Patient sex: F
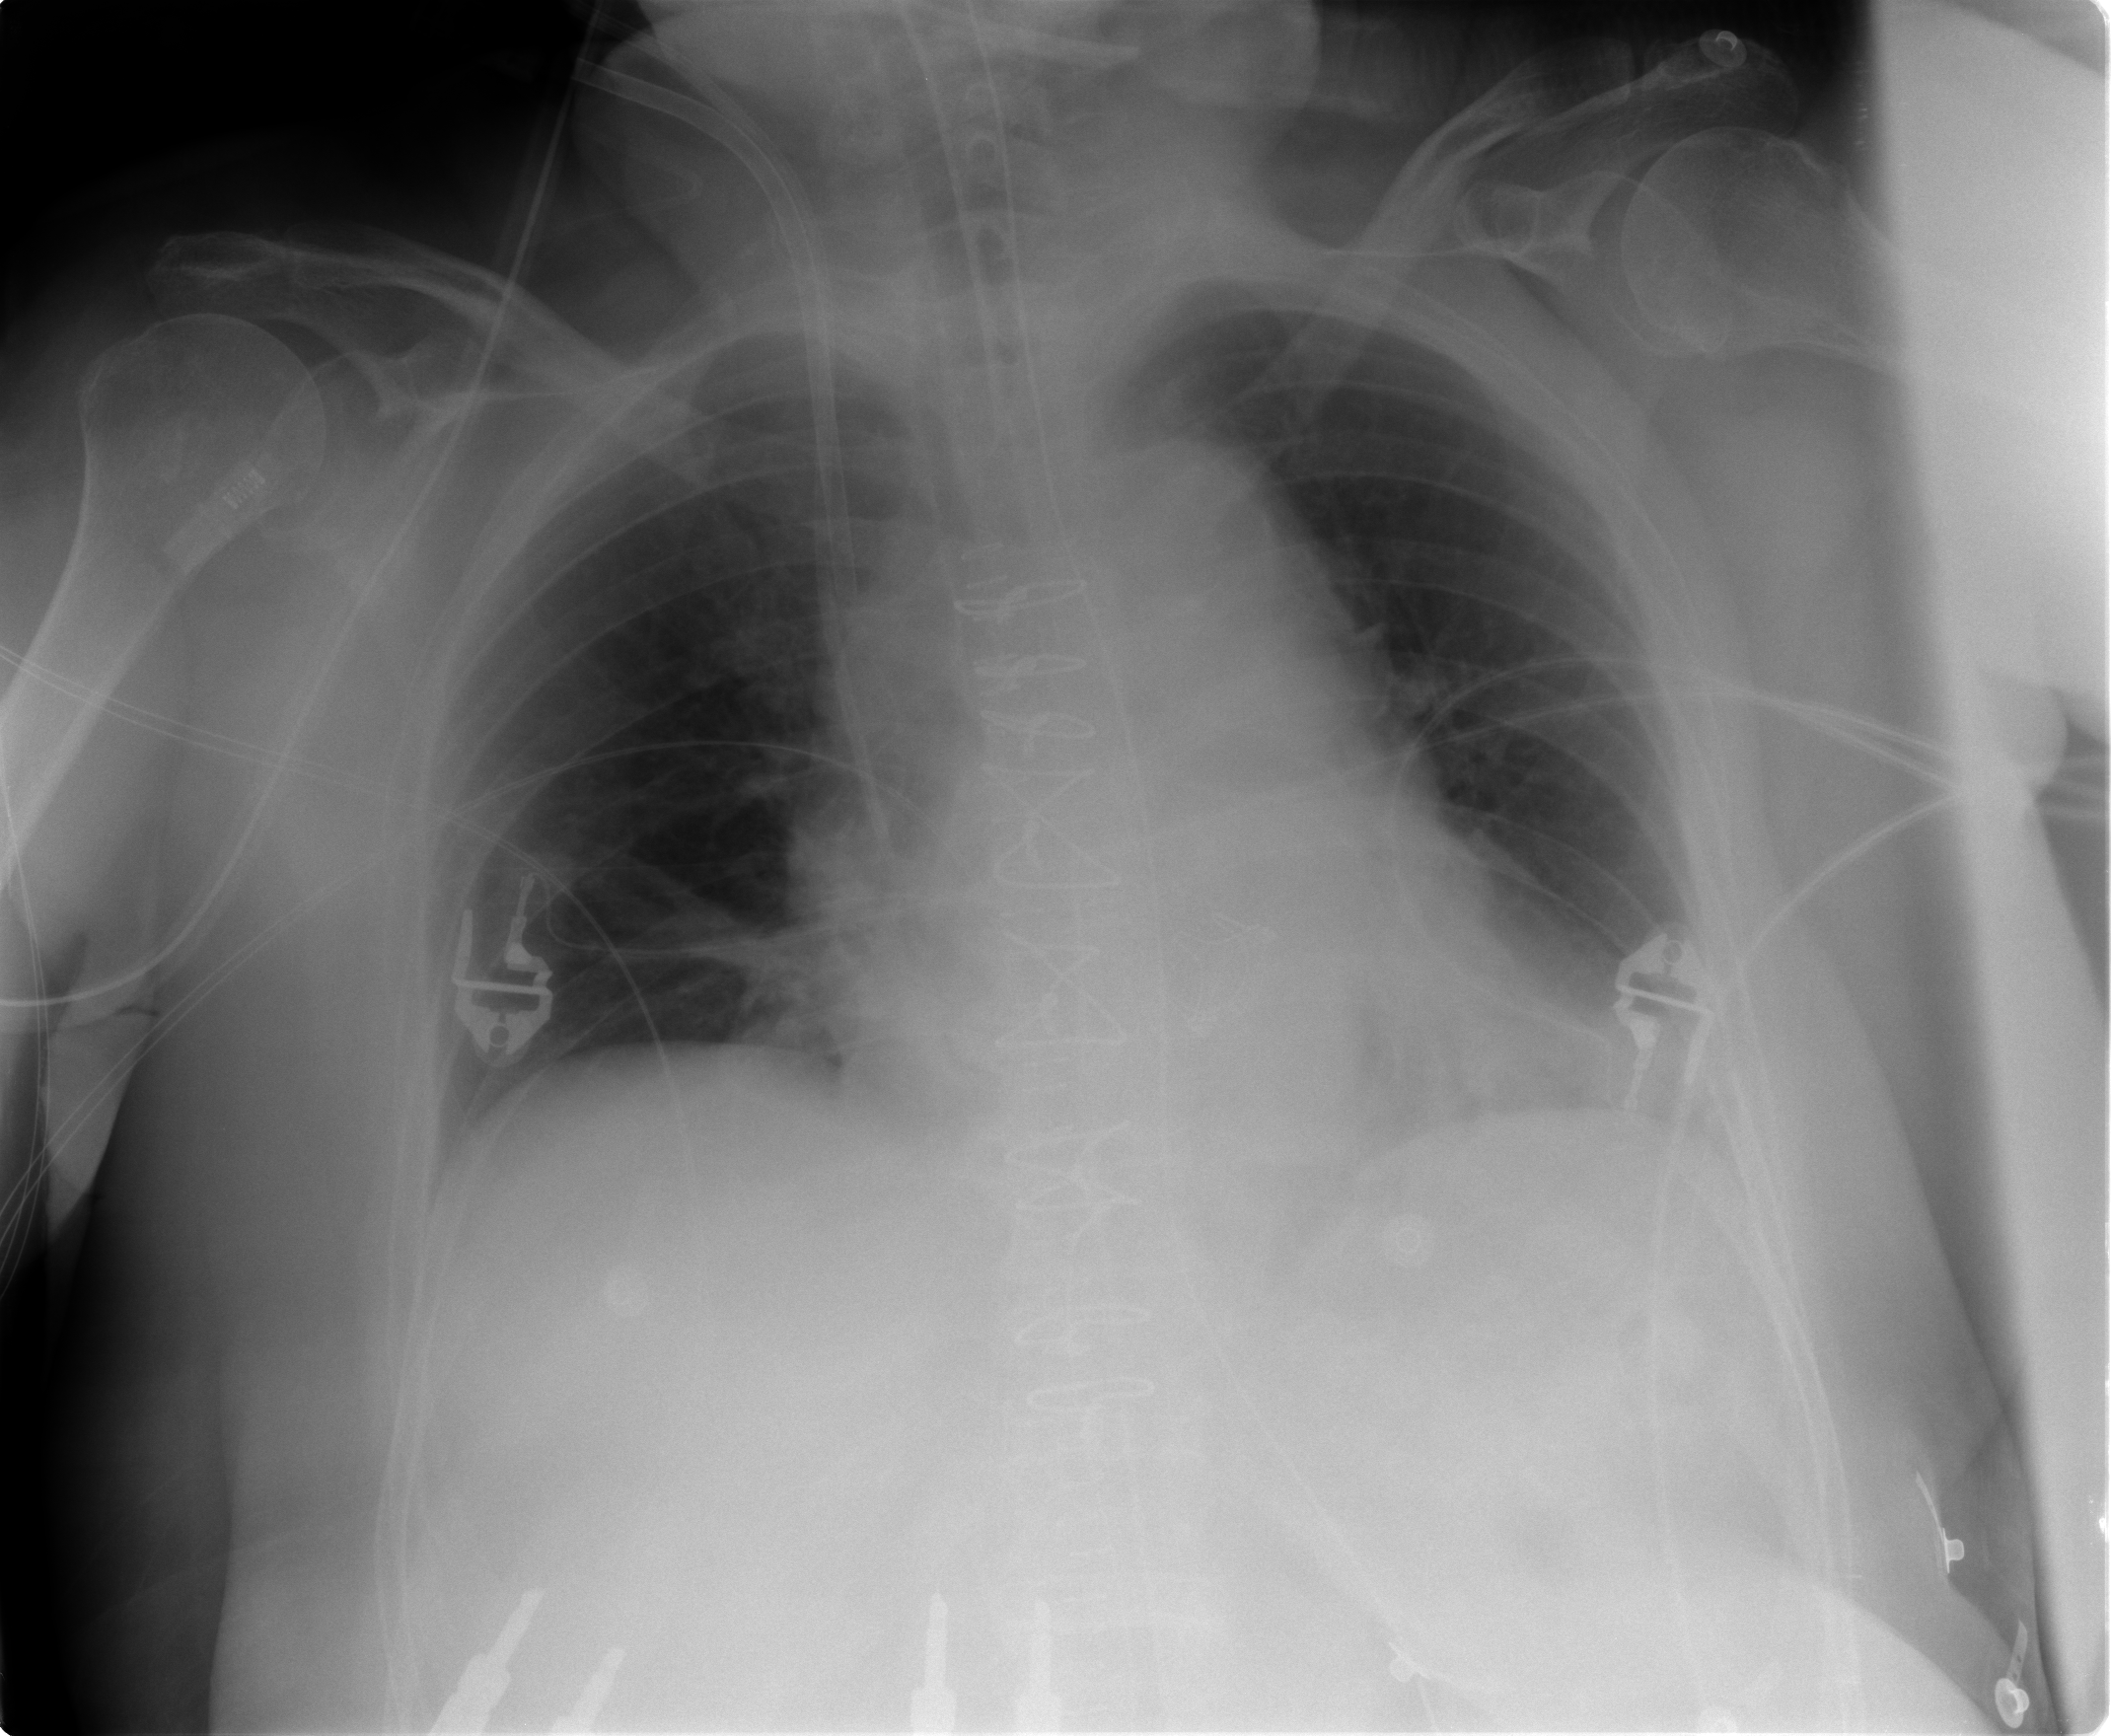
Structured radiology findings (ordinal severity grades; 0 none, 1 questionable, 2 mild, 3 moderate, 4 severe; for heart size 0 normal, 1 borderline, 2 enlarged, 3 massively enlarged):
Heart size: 2
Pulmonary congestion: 0
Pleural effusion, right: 0
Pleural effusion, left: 1
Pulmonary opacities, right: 0
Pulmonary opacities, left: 0
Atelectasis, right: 0
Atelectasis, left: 1